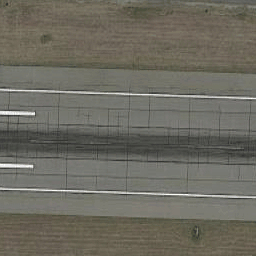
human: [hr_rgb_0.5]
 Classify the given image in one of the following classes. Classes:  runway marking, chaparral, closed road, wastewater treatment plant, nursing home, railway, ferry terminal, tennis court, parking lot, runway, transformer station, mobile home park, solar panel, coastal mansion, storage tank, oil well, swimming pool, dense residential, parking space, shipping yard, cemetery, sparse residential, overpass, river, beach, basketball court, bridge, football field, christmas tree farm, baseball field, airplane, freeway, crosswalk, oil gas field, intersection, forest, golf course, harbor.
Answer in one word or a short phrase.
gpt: runway